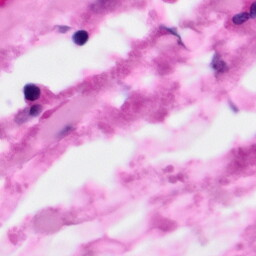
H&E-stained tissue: Pancreatic